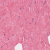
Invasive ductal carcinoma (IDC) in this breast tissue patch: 0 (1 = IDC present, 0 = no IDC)